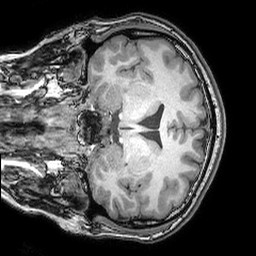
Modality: T1w
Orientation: coronal
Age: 23
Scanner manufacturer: philips
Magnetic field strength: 3 T
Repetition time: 0.007 s
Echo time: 0.003501 s